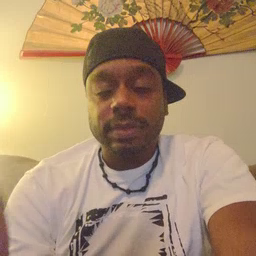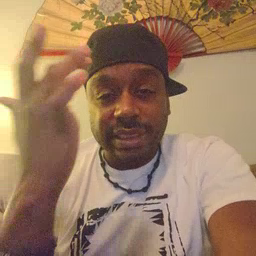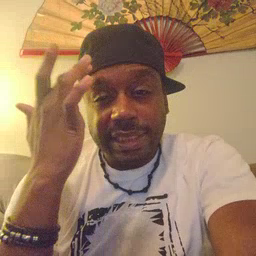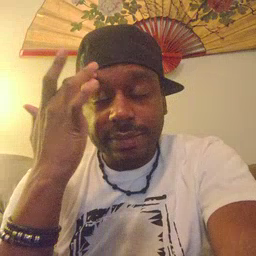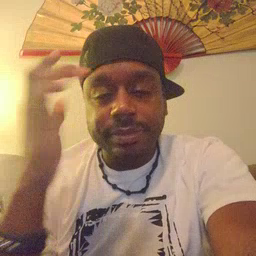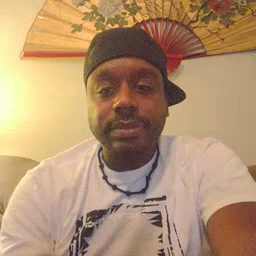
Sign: sick